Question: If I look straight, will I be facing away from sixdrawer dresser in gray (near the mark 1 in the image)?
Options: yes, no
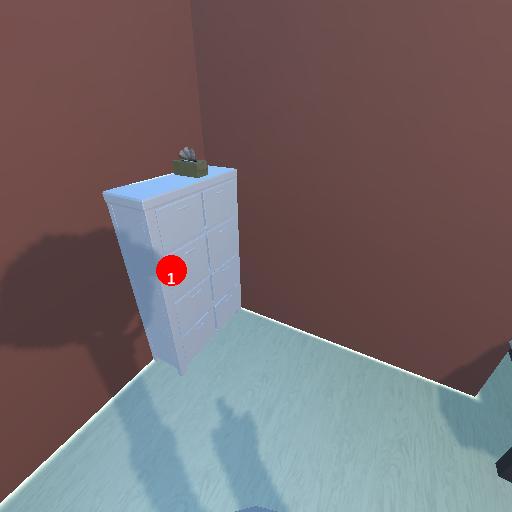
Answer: yes